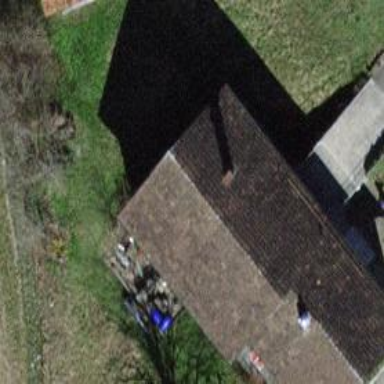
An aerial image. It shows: Simple and straightforward house.